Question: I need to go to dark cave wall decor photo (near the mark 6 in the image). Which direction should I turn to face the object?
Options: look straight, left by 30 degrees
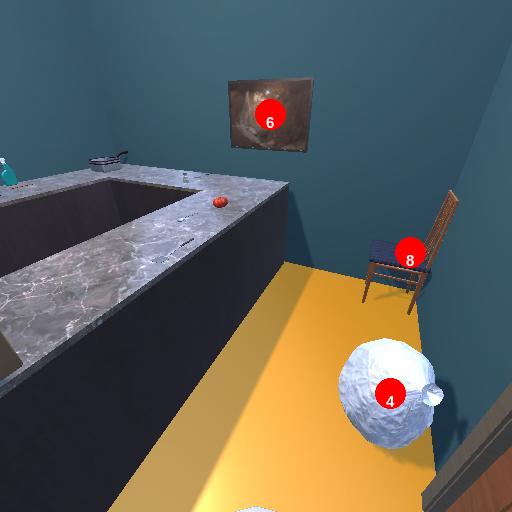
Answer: look straight